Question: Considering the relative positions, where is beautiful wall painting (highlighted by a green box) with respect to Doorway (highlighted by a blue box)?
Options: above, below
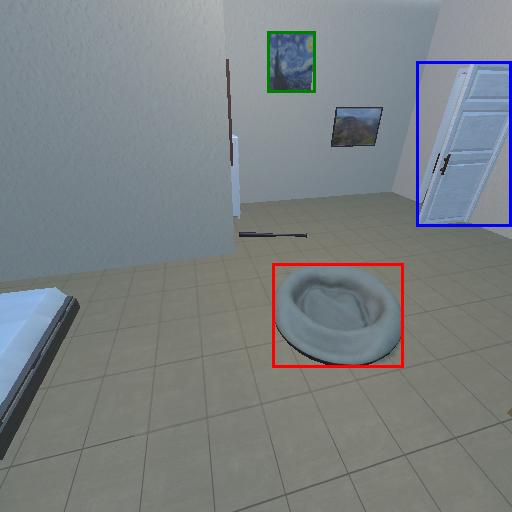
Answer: above